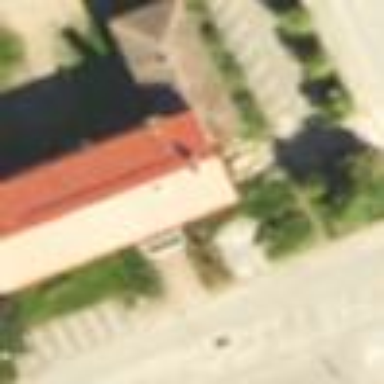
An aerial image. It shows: Residential building.